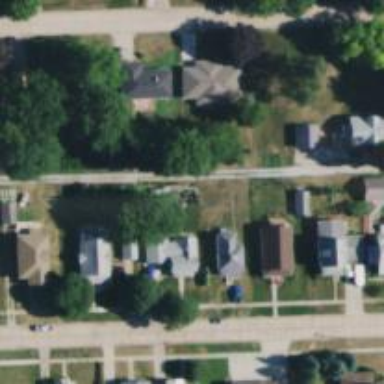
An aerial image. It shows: Alley classified as service road.